Question: The test3.csv includes one column with 33 numbers. I would like to reshape the one column to 11 rows and 3 columns. And then, I want to save as new ascii file with the rows and columns like attached image.
'''
import csv
f = open('test3.csv')
csv_f = csv.reader(f)
for row in csv_f:
print row /* The result is
'''
'''
['0.000016'] ['0.000045'] ['0.000062'] ['0.000063'] ['0.000063'] ['0.000063']... **[' ']** means string?
'''
'''
f = open('test3.csv')
csv_f = csv.reader(f)
for row in csv_f:
print row[0]
'''
'''
0.000016 0.000045 0.000062 0.000063 0.000063 0.000063 ...I think they are number.
'''
'''
import csv
import numpy as np
f = open('test3.csv')
csv_f = csv.reader(f)
a1 = []
for row in csv_f:
a1.append(row[0])
print a1
'''
'''
['0.000016', '0.000045', '0.000062', '0.000063', '0.000063', '0.000063',...].
'''
Actually I want to this result as ascii file like:

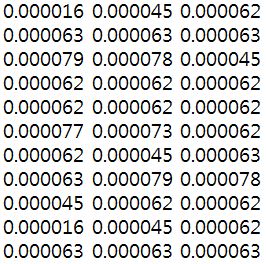
Answer: Here is some code which will do what you need:
'''
import csv
# read each line of the input csv
with open('file3') as f:
csv_f = csv.reader(f)
# convert the first element of each line to a formated float
numbers = ['%.6f' % float(row[0]) for row in csv_f]
# make sure the length is divisible by 3
numbers += [''] * (-len(numbers) % 3)
# reorder to by 3
numbers = [(numbers[i], numbers[i+1], numbers[i+2])
for i in range(0, len(numbers), 3)]
# print each line
for line in numbers:
print(' '.join(line))
'''
'''
0.000016
0.000045
0.000062
0.000063
0.000063
0.000063
0.000079
0.000078
0.000045
0.000062
0.000062
0.000062
0.000062
0.000062
0.000062
0.000077
0.000073
0.000062
0.000062
0.000045
0.000063
'''
'''
0.000016 0.000045 0.000062
0.000063 0.000063 0.000063
0.000079 0.000078 0.000045
0.000062 0.000062 0.000062
0.000062 0.000062 0.000062
0.000077 0.000073 0.000062
0.000062 0.000045 0.000063
'''